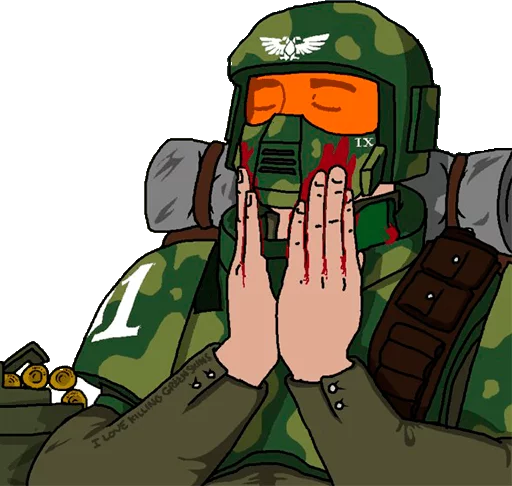
Label: 5_Feels_Good